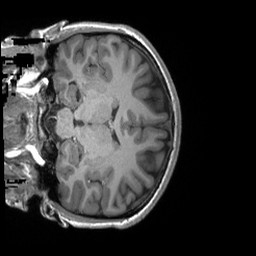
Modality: T1w
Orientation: coronal
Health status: ill
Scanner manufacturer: siemens
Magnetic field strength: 3 T
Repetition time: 2.3 s
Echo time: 0.00243 s